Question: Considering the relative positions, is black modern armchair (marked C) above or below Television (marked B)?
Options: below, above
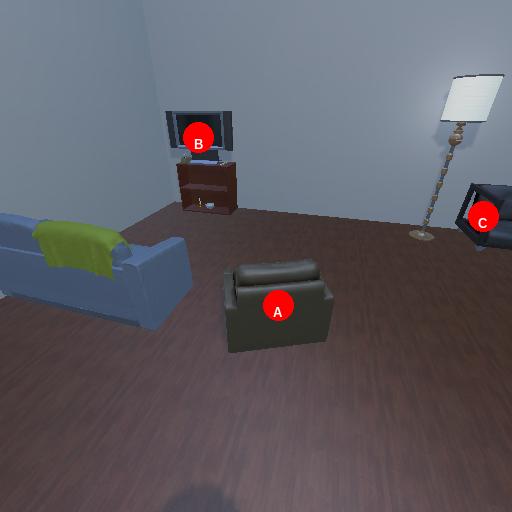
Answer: below